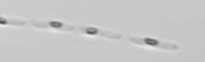
Label: Skeletonema